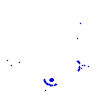
Particle: kaon